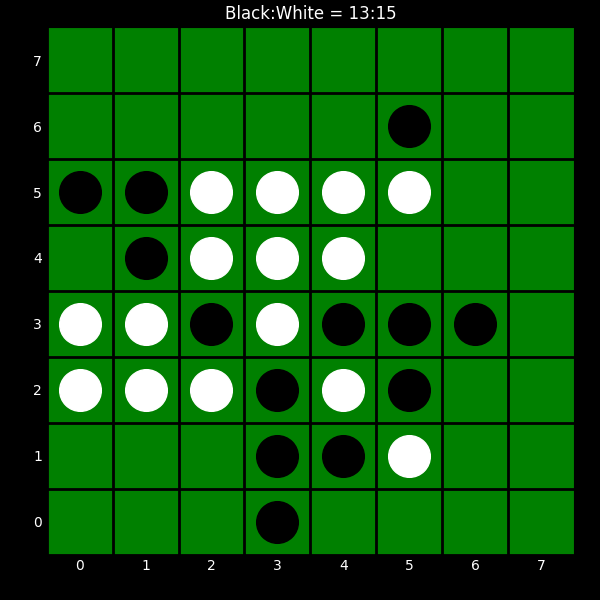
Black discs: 13
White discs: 15